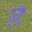
Label: 8